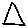
Label: triangle